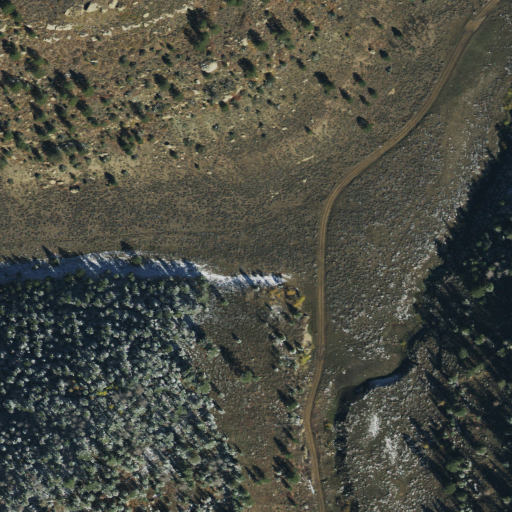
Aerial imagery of valley in Utah named Nelson Draw containing evergreen forest and shrub